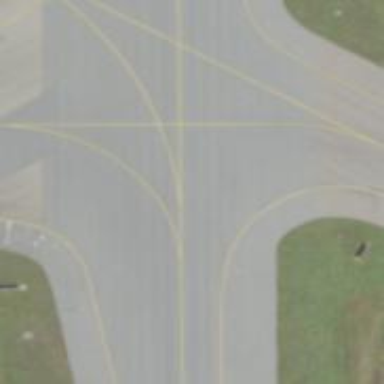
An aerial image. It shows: View of taxiway at the airport.